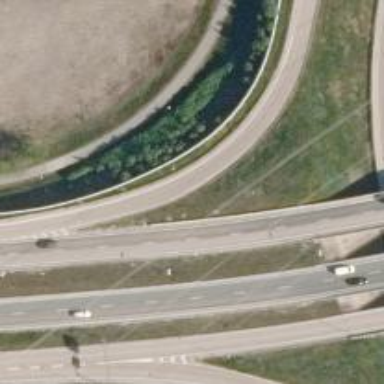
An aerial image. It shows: Asphalt road designated as trunk highway.